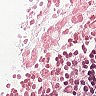
Metastatic tissue present: yes